Question: I have just noticed some wired spacing below a textarea, it is different in every browser. Can someone explain why it is there?
'''
span,
textarea {
border: 1px solid black;
margin: 0;
padding: 0;
}
'''
'''
<textarea></textarea>
<span>test</span>
'''

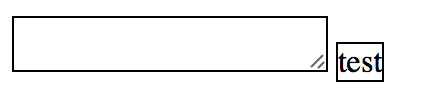
Answer: Add
'vertical-align:bottom'
This is because
> The baseline of some replaced elements, like '<textarea>', is not specified by the HTML specification, meaning that their behavior with this keyword may change from one browser to the other.<URL>
'''
span,
textarea {
border: 1px solid black;
margin: 0;
padding: 0;
vertical-align: bottom;
}
'''
'''
<textarea></textarea>
<span>test</span>
'''